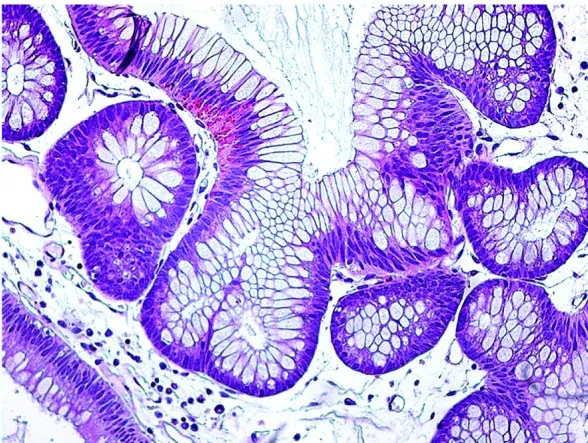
Under the microscope, the glandular cavity of the gastric body is irregular in shape, manifested as expansion or distortion, and there are small glandular cavities around, mucosal interstitial edema, accompanied by infiltration of chronic inflammatory cells. 40x;. 200x).
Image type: pathology (h&e)